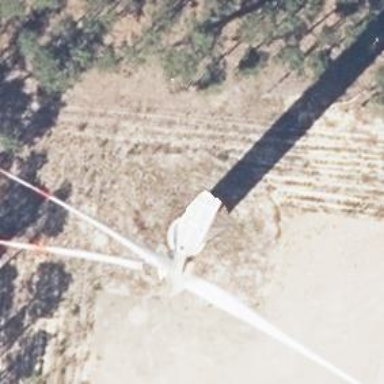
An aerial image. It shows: Wind generator in the form of horizontal axis wind turbine.